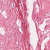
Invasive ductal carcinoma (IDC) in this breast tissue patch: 0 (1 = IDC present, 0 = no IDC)